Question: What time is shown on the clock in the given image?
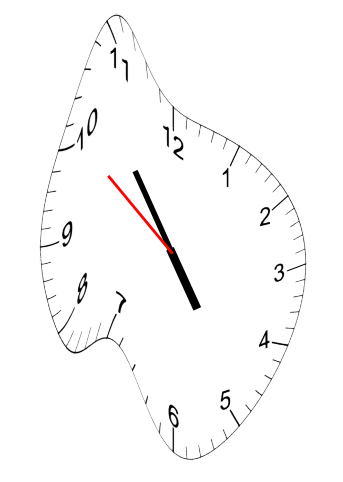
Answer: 04:53:51